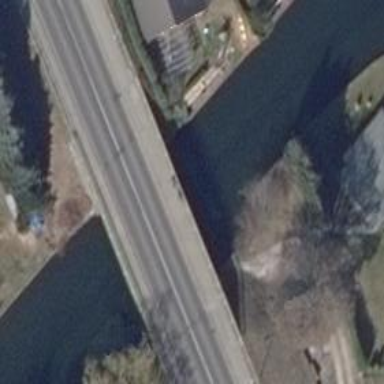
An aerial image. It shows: There is bridge in the image.